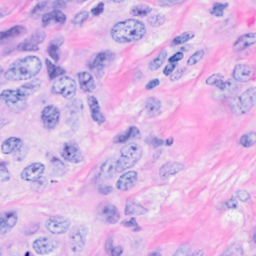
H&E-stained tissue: Breast